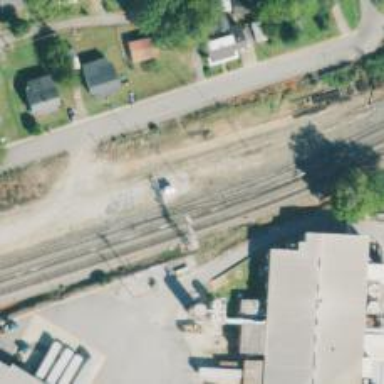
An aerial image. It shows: Site related to the railway.